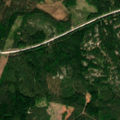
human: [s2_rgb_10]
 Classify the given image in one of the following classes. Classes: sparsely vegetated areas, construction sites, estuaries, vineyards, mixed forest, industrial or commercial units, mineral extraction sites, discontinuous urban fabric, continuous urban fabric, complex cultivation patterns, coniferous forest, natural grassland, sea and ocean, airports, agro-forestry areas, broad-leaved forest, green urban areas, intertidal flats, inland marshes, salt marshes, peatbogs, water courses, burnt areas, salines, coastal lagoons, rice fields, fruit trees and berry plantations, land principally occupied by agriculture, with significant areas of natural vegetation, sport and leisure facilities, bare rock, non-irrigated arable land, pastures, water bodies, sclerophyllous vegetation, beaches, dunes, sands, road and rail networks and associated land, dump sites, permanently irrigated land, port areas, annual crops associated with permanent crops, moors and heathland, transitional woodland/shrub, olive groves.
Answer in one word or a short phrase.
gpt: coniferous forest